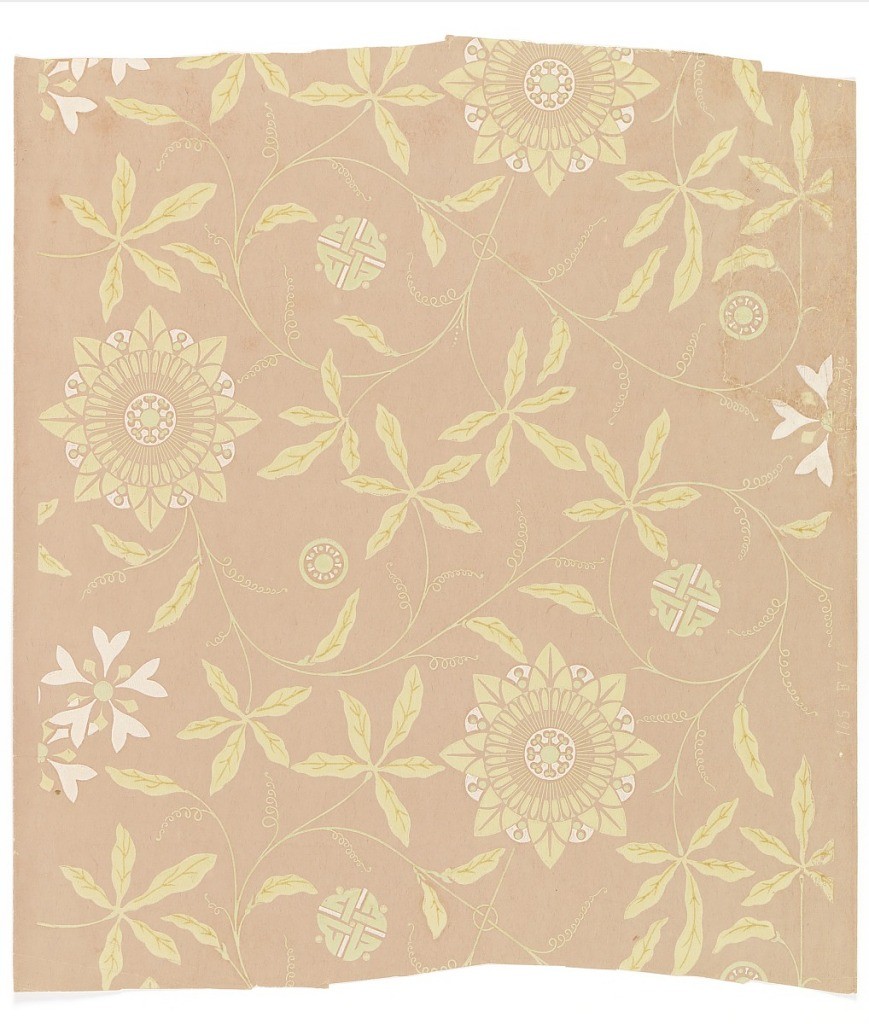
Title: Sidewall
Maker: American Wall Paper Manufacturers' Association, 1879–1887
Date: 1879–87
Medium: Machine-printed on paper
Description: On pink or mauve ground, flat pattern in pastel green and white. Curving vine with stylized passion flowers, simplified flattened floral medallions, and Japanese decorative motifs - interlaced knot-like medallions.